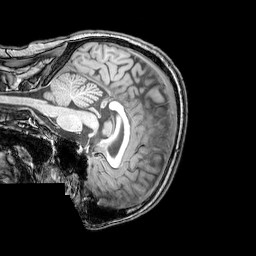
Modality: T1w
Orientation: sagittal
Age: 25
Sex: male
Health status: healthy
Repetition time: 0.081 s
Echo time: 0.037 s